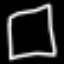
Label: square